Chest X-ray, AP view. Patient: 56 years old, sex F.
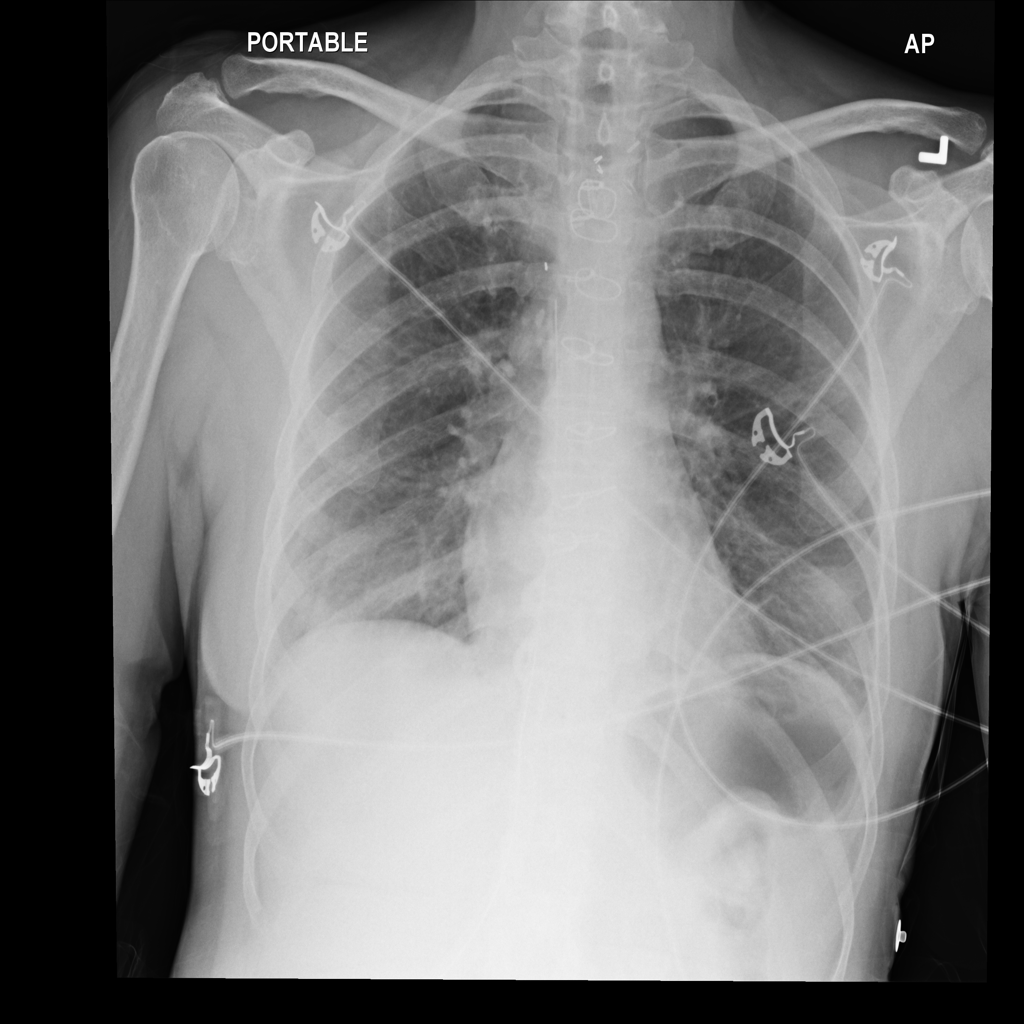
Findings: No Finding